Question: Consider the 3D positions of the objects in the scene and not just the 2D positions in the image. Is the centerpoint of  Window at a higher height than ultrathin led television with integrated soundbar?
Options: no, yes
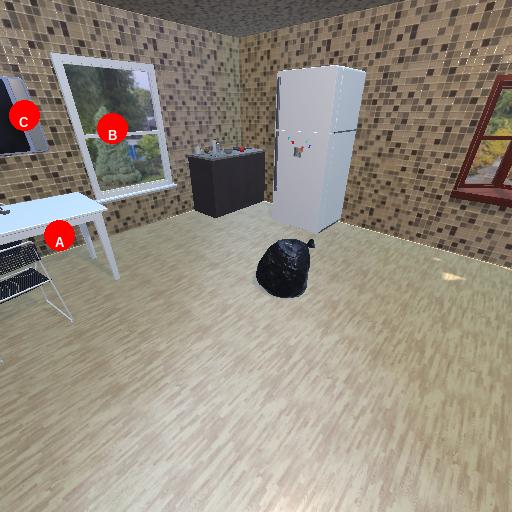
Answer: no